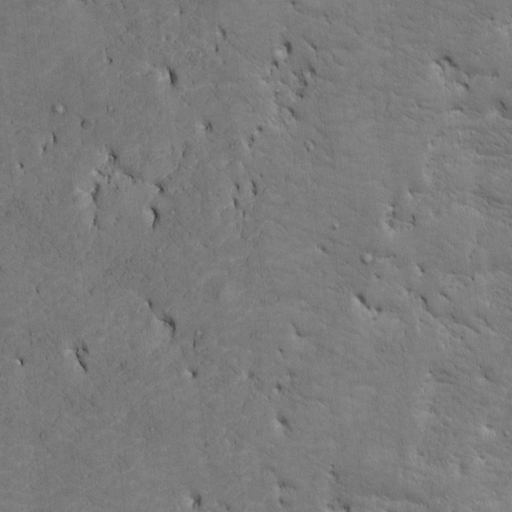
Classes present: Background